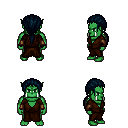
a pixel art fantasy rpg character, male body template, orc, green skin, brown robe, teal pants, raven ponytail hairstyle, leather bracers, four views (front, back, left, right), 2x2 character sprite sheet, small pixel art, hard edges, no anti-aliasing